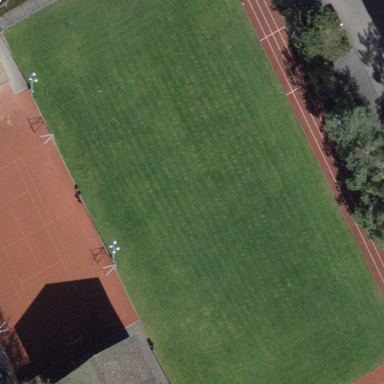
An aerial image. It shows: Grass pitch used for soccer.